Field crop: maize
Growth stage: 2
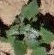
Species: chenopodium